Interaction volume radius: 5 \u00c5
Interaction volume height: 10 \u00c5
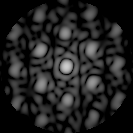
Disorder parameter: 0.4357